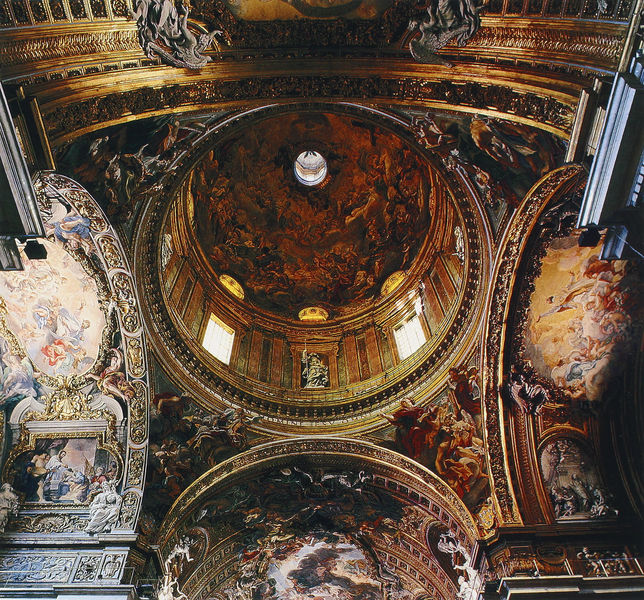
Titel: Deckengemälde “Duplex Intercessio” in der Kuppel von Il Gesù in Rom
Künstler: Giovanni Battista Gaulli
Standort: Rom, Il Gesù (EU - I - Latium)
Schlagwörter: gemälde, gott, himmel, wolken, fenster, laterne, licht, malerei, barock, innenraum, kirche, gold, decke, rund, skulptur, statue, relief, bogen, italien, farben, farbe, figuren, kuppel, stuck, halle, foto, gewölbe, dom, mosaik, kathedrale, rom, fries, sims, gesims, christus, jesus, fresken, kassetten, gurt, heilige, fresko, wien, prunk, himmelfahrt, michelangelo, petersdom, tonnengewölbe, vierung, kircheninnenraum, baluster, kupel, kuppek, gewälbe, goto, himmelfahr, vierungskuppel, 1800, 1700, bemahlt, ausmlaung, wien oder italien, baluste